Interaction volume radius: 5 \u00c5
Interaction volume height: 15 \u00c5
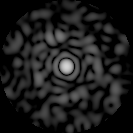
Disorder parameter: 0.8256